The image is an STFT spectrogram (time versus frequency) of a rotating-machine vibration signal. Diagnose the rotating machine from this image, choosing from: normal, misalignment, unbalance, looseness.
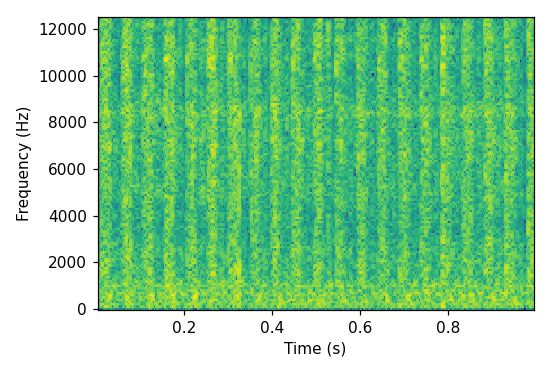
Answer: looseness